Question: This is the expansion diagram of a second-order Rubik's Cube. Given the initial state, you can perform 18 standard operations. Find the minimum number of steps to make the Rubik's Cube reach the restored state. The goal is to restore the cube to its original state, with green on the front face, white on the top, and yellow on the bottom, disregarding isomorphic configurations.
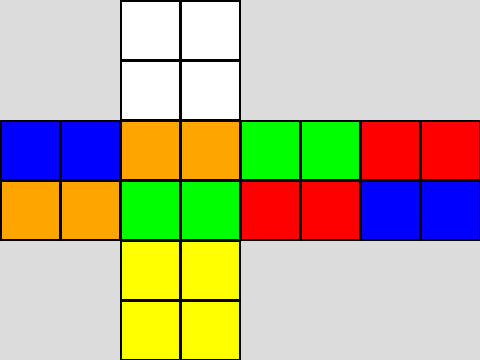
Answer: 1